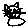
Label: cat